Question: Count the number of objects in the diagram.
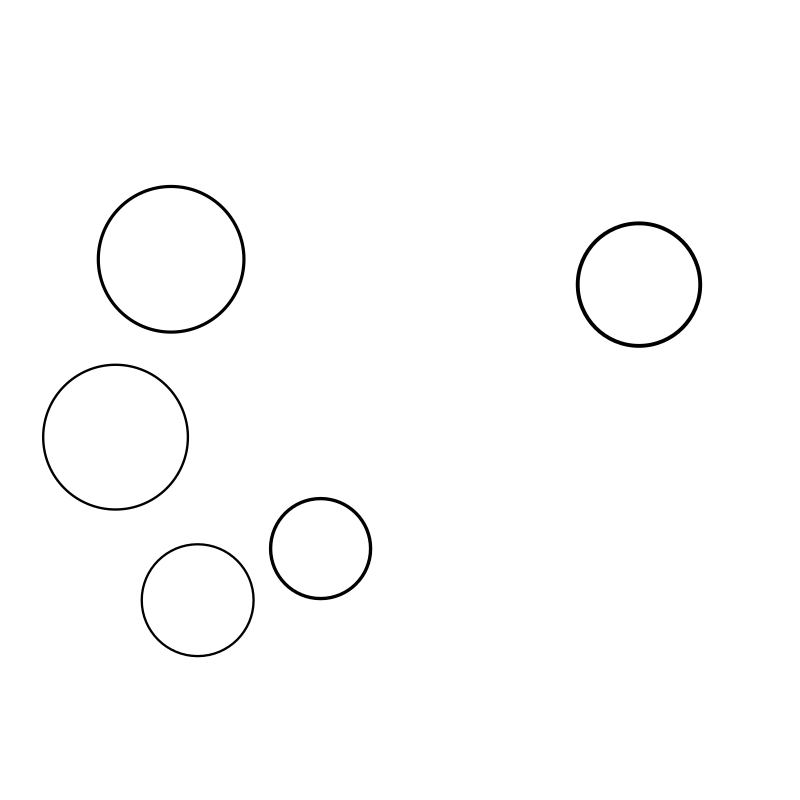
Answer: 5